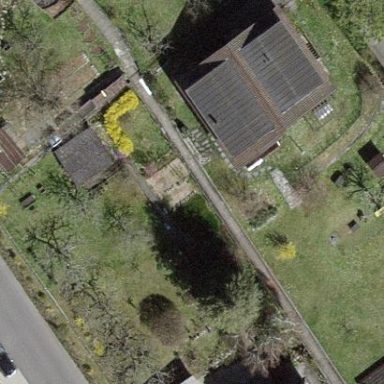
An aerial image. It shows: Detached building.